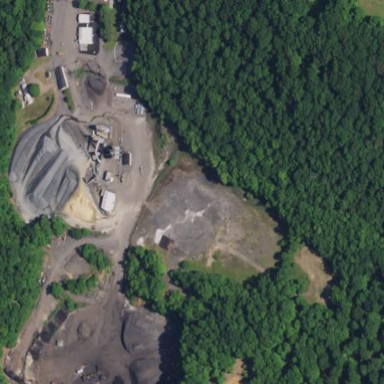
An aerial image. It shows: Quarry area.